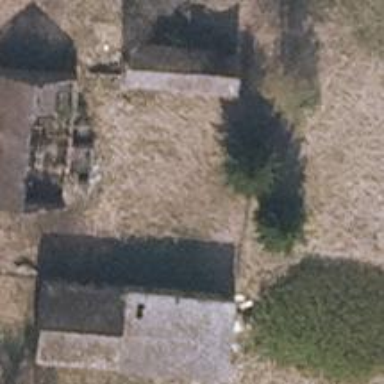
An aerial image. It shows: Isolated dwelling in the countryside.